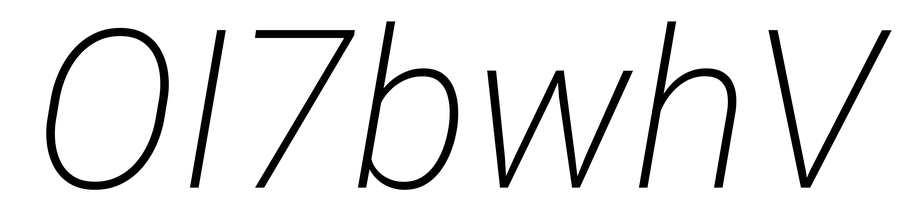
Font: Roboto-Italic_ExtraLight_Italic